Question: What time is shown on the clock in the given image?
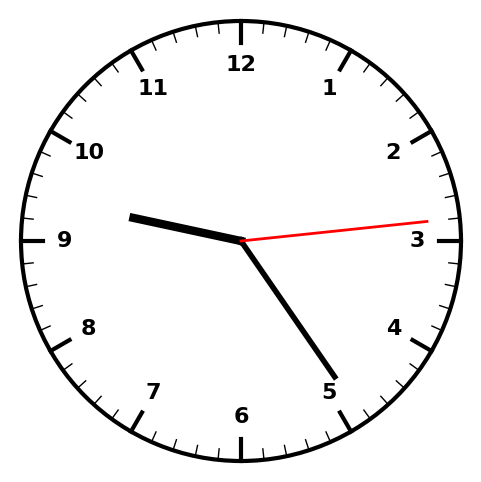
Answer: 09:24:14